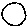
Label: circle